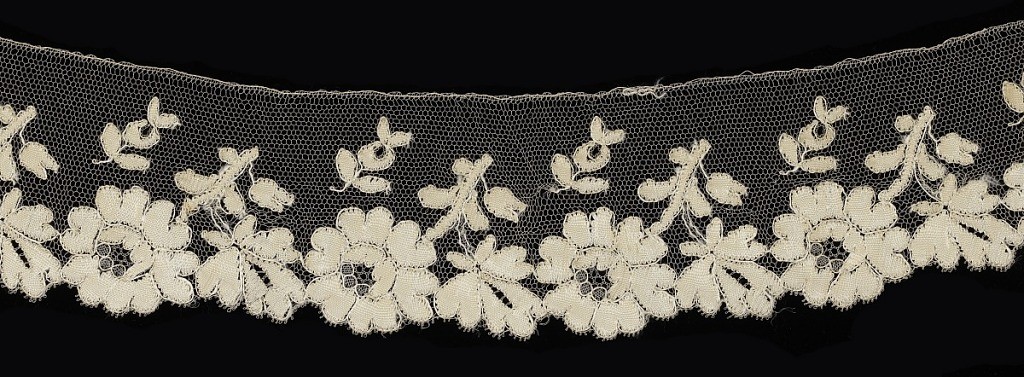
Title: Edging
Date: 19th century
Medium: silk Technique: bobbin lace, blonde style
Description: Edging lace showing a pattern of flowers and leaves that form scallops along one side.